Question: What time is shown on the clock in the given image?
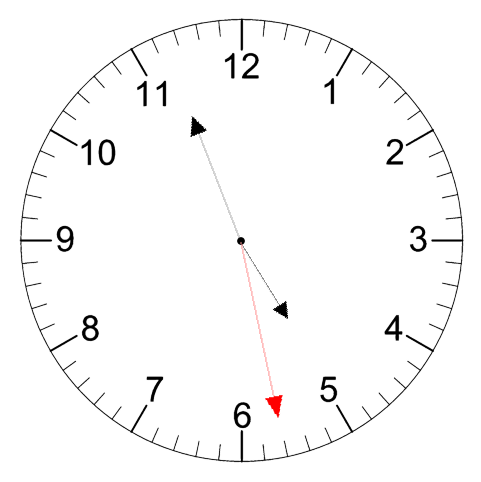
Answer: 04:56:28